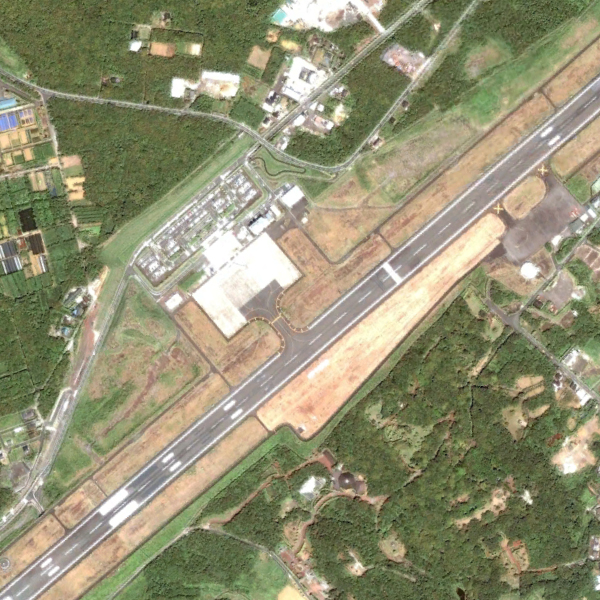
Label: Airport